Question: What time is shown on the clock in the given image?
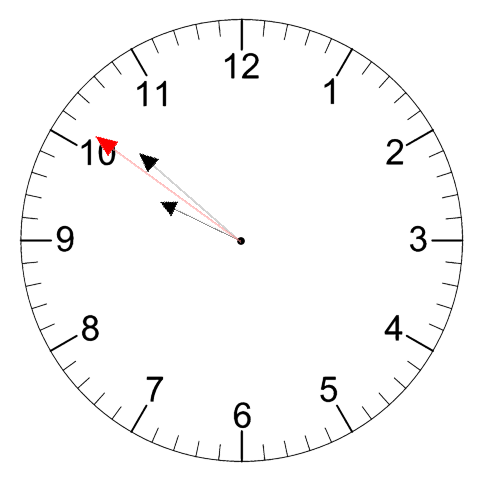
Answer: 09:51:51